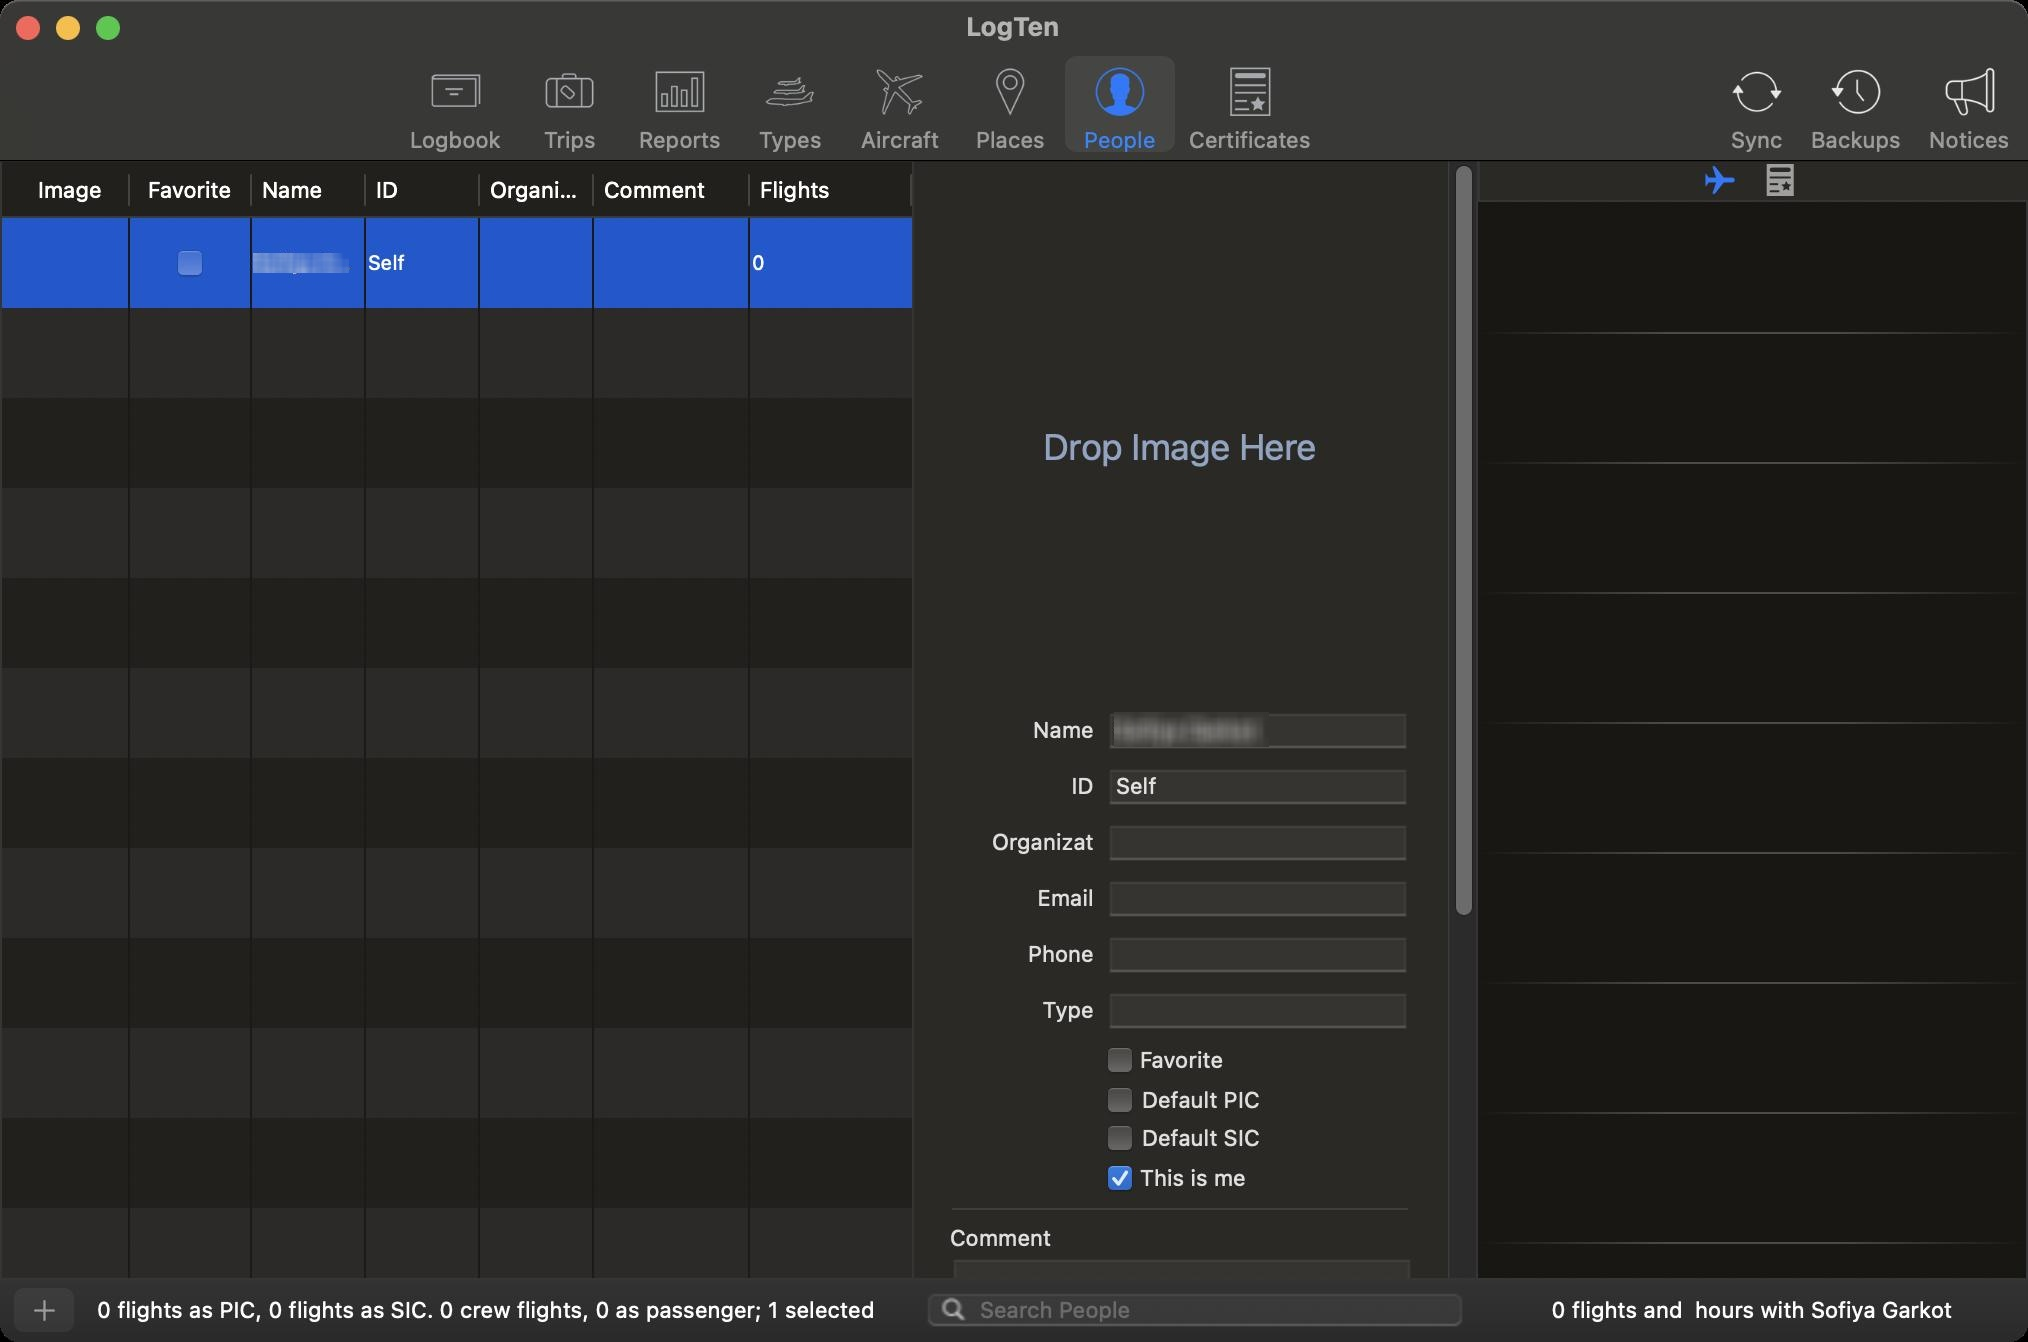
Accessibility tree:
{"name": "LogTen", "role": "AXWindow", "description": null, "role_description": "standard window", "value": null, "position": "357.00;254.00", "size": "1014;671", "children": [{"name": null, "role": "AXTextField", "description": null, "role_description": "search text field", "value": "", "position": "463.00;645.00", "size": "269;19", "children": [{"name": "", "role": "AXButton", "description": "search", "role_description": "button", "value": null, "position": "465.00;645.00", "size": "24;19", "children": []}]}, {"name": null, "role": "AXStaticText", "description": null, "role_description": "text", "value": "0 flights as PIC, 0 flights as SIC. 0 crew flights, 0 as passenger; 1 selected of 1 total people", "position": "44.00;648.00", "size": "398;14", "children": []}, {"name": null, "role": "AXStaticText", "description": null, "role_description": "text", "value": "Small System Font Text", "position": "44.00;648.00", "size": "398;14", "children": []}, {"name": null, "role": "AXScrollArea", "description": null, "role_description": "scroll area", "value": null, "position": "455.00;79.00", "size": "285;561", "children": [{"name": null, "role": "AXStaticText", "description": null, "role_description": "text", "value": "Default PIC", "position": "569.00;543.00", "size": "133;14", "children": []}, {"name": "", "role": "AXCheckBox", "description": null, "role_description": "checkbox", "value": 0, "position": "553.00;542.00", "size": "106;16", "children": []}, {"name": null, "role": "AXTextField", "description": null, "role_description": "text field", "value": "", "position": "476.00;629.00", "size": "230;112", "children": []}, {"name": "Favorite", "role": "AXCheckBox", "description": null, "role_description": "checkbox", "value": 0, "position": "553.00;523.00", "size": "98;14", "children": []}, {"name": null, "role": "AXTextField", "description": null, "role_description": "text field", "value": "", "position": "554.00;782.00", "size": "75;20", "children": []}, {"name": null, "role": "AXTextField", "description": null, "role_description": "text field", "value": "", "position": "554.00;838.00", "size": "75;20", "children": []}, {"name": null, "role": "AXStaticText", "description": null, "role_description": "text", "value": "ID", "position": "466.00;386.00", "size": "83;17", "children": []}, {"name": null, "role": "AXStaticText", "description": null, "role_description": "text", "value": "Sched", "position": "466.00;785.00", "size": "83;14", "children": []}, {"name": null, "role": "AXStaticText", "description": null, "role_description": "text", "value": "Type", "position": "466.00;498.00", "size": "83;17", "children": []}, {"name": null, "role": "AXStaticText", "description": null, "role_description": "text", "value": "Duty", "position": "466.00;841.00", "size": "83;14", "children": []}, {"name": null, "role": "AXTextField", "description": null, "role_description": "text field", "value": "", "position": "554.00;866.00", "size": "75;20", "children": []}, {"name": null, "role": "AXStaticText", "description": null, "role_description": "text", "value": "Trip", "position": "466.00;869.00", "size": "83;14", "children": []}, {"name": null, "role": "AXStaticText", "description": null, "role_description": "text", "value": "Email", "position": "466.00;442.00", "size": "83;17", "children": []}, {"name": "", "role": "AXCheckBox", "description": null, "role_description": "checkbox", "value": 0, "position": "553.00;561.00", "size": "106;16", "children": []}, {"name": null, "role": "AXGroup", "description": null, "role_description": "group", "value": null, "position": "472.00;98.00", "size": "236;253", "children": [{"name": null, "role": "AXStaticText", "description": null, "role_description": "text", "value": "Drop Image Here", "position": "518.00;213.00", "size": "144;21", "children": []}, {"name": null, "role": "AXImage", "description": "", "role_description": "image", "value": null, "position": "459.00;100.00", "size": "241;241", "children": []}]}, {"name": "This_is_me", "role": "AXCheckBox", "description": null, "role_description": "checkbox", "value": 1, "position": "553.00;582.00", "size": "131;14", "children": []}, {"name": null, "role": "AXTextField", "description": null, "role_description": "text field", "value": "", "position": "554.00;439.00", "size": "150;20", "children": []}, {"name": null, "role": "AXTextField", "description": null, "role_description": "text field", "value": "", "position": "554.00;495.00", "size": "150;20", "children": []}, {"name": null, "role": "AXTextField", "description": null, "role_description": "text field", "value": "", "position": "554.00;810.00", "size": "75;20", "children": []}, {"name": null, "role": "AXTextField", "description": null, "role_description": "text field", "value": "Self", "position": "554.00;383.00", "size": "150;20", "children": []}, {"name": null, "role": "AXStaticText", "description": null, "role_description": "text", "value": "Default Hourly Pay Rates", "position": "473.00;758.00", "size": "134;16", "children": []}, {"name": null, "role": "AXStaticText", "description": null, "role_description": "text", "value": "Organization", "position": "493.00;414.00", "size": "56;17", "children": []}, {"name": null, "role": "AXStaticText", "description": null, "role_description": "text", "value": "Name", "position": "466.00;358.00", "size": "83;17", "children": []}, {"name": null, "role": "AXStaticText", "description": null, "role_description": "text", "value": "Flight", "position": "466.00;813.00", "size": "83;14", "children": []}, {"name": null, "role": "AXStaticText", "description": null, "role_description": "text", "value": "Comment", "position": "473.00;612.00", "size": "55;17", "children": []}, {"name": null, "role": "AXTextField", "description": null, "role_description": "text field", "value": "", "position": "554.00;411.00", "size": "150;20", "children": []}, {"name": null, "role": "AXStaticText", "description": null, "role_description": "text", "value": "Default SIC", "position": "569.00;562.00", "size": "133;17", "children": []}, {"name": null, "role": "AXTextField", "description": null, "role_description": "text field", "value": "[name] [surname]", "position": "554.00;355.00", "size": "150;20", "children": []}, {"name": null, "role": "AXStaticText", "description": null, "role_description": "text", "value": "Phone", "position": "466.00;470.00", "size": "83;17", "children": []}, {"name": null, "role": "AXTextField", "description": null, "role_description": "text field", "value": "", "position": "554.00;467.00", "size": "150;20", "children": []}, {"name": null, "role": "AXScrollBar", "description": null, "role_description": "scroll bar", "value": 0.0, "position": "724.00;80.00", "size": "15;559", "children": [{"name": null, "role": "AXValueIndicator", "description": null, "role_description": "value indicator", "value": 0.0, "position": "724.00;82.00", "size": "15;376", "children": []}, {"name": null, "role": "AXButton", "description": null, "role_description": "increment arrow button", "value": null, "position": "724.00;80.00", "size": "0;0", "children": []}, {"name": null, "role": "AXButton", "description": null, "role_description": "decrement arrow button", "value": null, "position": "724.00;80.00", "size": "0;0", "children": []}, {"name": null, "role": "AXButton", "description": null, "role_description": "increment page button", "value": null, "position": "724.00;459.00", "size": "15;180", "children": []}, {"name": null, "role": "AXButton", "description": null, "role_description": "decrement page button", "value": null, "position": "724.00;80.00", "size": "15;2", "children": []}]}]}, {"name": null, "role": "AXGroup", "description": null, "role_description": "group", "value": null, "position": "738.00;100.00", "size": "276;540", "children": [{"name": null, "role": "AXScrollArea", "description": null, "role_description": "scroll area", "value": null, "position": "738.00;100.00", "size": "276;540", "children": [{"name": null, "role": "AXTable", "description": null, "role_description": "table", "value": null, "position": "739.00;101.00", "size": "274;538", "children": [{"name": null, "role": "AXColumn", "description": null, "role_description": "column", "value": null, "position": "739.00;101.00", "size": "245;538", "children": []}]}]}]}, {"name": null, "role": "AXStaticText", "description": null, "role_description": "text", "value": "0 flights and  hours with [name] [surname]", "position": "736.00;648.00", "size": "280;14", "children": []}, {"name": "", "role": "AXCheckBox", "description": null, "role_description": "toggle button", "value": 1, "position": "852.00;82.00", "size": "16;16", "children": []}, {"name": "", "role": "AXCheckBox", "description": null, "role_description": "toggle button", "value": 0, "position": "882.00;82.00", "size": "16;16", "children": []}, {"name": "", "role": "AXButton", "description": "add", "role_description": "button", "value": null, "position": "5.00;642.00", "size": "34;27", "children": []}, {"name": null, "role": "AXScrollArea", "description": null, "role_description": "scroll area", "value": null, "position": "0.00;80.00", "size": "457;560", "children": [{"name": null, "role": "AXTable", "description": null, "role_description": "table", "value": null, "position": "1.00;109.00", "size": "455;530", "children": [{"name": null, "role": "AXRow", "description": null, "role_description": "table row", "value": null, "position": "1.00;109.00", "size": "455;45", "children": [{"name": null, "role": "AXImage", "description": "", "role_description": "image", "value": null, "position": "7.00;110.00", "size": "56;43", "children": []}, {"name": "", "role": "AXCheckBox", "description": null, "role_description": "checkbox", "value": 0, "position": "66.00;110.00", "size": "58;43", "children": []}, {"name": null, "role": "AXTextField", "description": null, "role_description": "text field", "value": "[name] [surname]", "position": "127.00;110.00", "size": "54;43", "children": []}, {"name": null, "role": "AXTextField", "description": null, "role_description": "text field", "value": "Self", "position": "184.00;110.00", "size": "54;43", "children": []}, {"name": null, "role": "AXTextField", "description": null, "role_description": "text field", "value": "", "position": "241.00;110.00", "size": "54;43", "children": []}, {"name": null, "role": "AXTextField", "description": null, "role_description": "text field", "value": "", "position": "298.00;110.00", "size": "75;43", "children": []}, {"name": null, "role": "AXTextField", "description": null, "role_description": "text field", "value": "0", "position": "376.00;110.00", "size": "74;43", "children": []}]}, {"name": null, "role": "AXColumn", "description": null, "role_description": "column", "value": null, "position": "1.00;109.00", "size": "64;530", "children": []}, {"name": null, "role": "AXColumn", "description": null, "role_description": "column", "value": null, "position": "65.00;109.00", "size": "61;530", "children": []}, {"name": null, "role": "AXColumn", "description": null, "role_description": "column", "value": null, "position": "126.00;109.00", "size": "57;530", "children": []}, {"name": null, "role": "AXColumn", "description": null, "role_description": "column", "value": null, "position": "183.00;109.00", "size": "57;530", "children": []}, {"name": null, "role": "AXColumn", "description": null, "role_description": "column", "value": null, "position": "240.00;109.00", "size": "57;530", "children": []}, {"name": null, "role": "AXColumn", "description": null, "role_description": "column", "value": null, "position": "297.00;109.00", "size": "78;530", "children": []}, {"name": null, "role": "AXColumn", "description": null, "role_description": "column", "value": null, "position": "375.00;109.00", "size": "81;530", "children": []}, {"name": null, "role": "AXGroup", "description": null, "role_description": "group", "value": null, "position": "1.00;81.00", "size": "455;28", "children": [{"name": "Image", "role": "AXButton", "description": null, "role_description": "sort button", "value": null, "position": "1.00;81.00", "size": "64;28", "children": []}, {"name": "Favorite", "role": "AXButton", "description": null, "role_description": "sort button", "value": null, "position": "65.00;81.00", "size": "61;28", "children": []}, {"name": "Name", "role": "AXButton", "description": null, "role_description": "sort button", "value": null, "position": "126.00;81.00", "size": "57;28", "children": []}, {"name": "ID", "role": "AXButton", "description": null, "role_description": "sort button", "value": null, "position": "183.00;81.00", "size": "57;28", "children": []}, {"name": "Organization", "role": "AXButton", "description": null, "role_description": "sort button", "value": null, "position": "240.00;81.00", "size": "57;28", "children": []}, {"name": "Comment", "role": "AXButton", "description": null, "role_description": "sort button", "value": null, "position": "297.00;81.00", "size": "78;28", "children": []}, {"name": "Flights", "role": "AXButton", "description": null, "role_description": "sort button", "value": null, "position": "375.00;81.00", "size": "81;28", "children": []}]}]}]}, {"name": null, "role": "AXToolbar", "description": null, "role_description": "toolbar", "value": null, "position": "0.00;28.00", "size": "1014;52", "children": [{"name": "Logbook", "role": "AXButton", "description": null, "role_description": "button", "value": null, "position": "198.00;28.00", "size": "60;52", "children": []}, {"name": "Trips", "role": "AXButton", "description": null, "role_description": "button", "value": null, "position": "257.50;28.00", "size": "55;52", "children": []}, {"name": "Reports", "role": "AXButton", "description": null, "role_description": "button", "value": null, "position": "312.50;28.00", "size": "55;52", "children": []}, {"name": "Types", "role": "AXButton", "description": null, "role_description": "button", "value": null, "position": "367.50;28.00", "size": "55;52", "children": []}, {"name": "Aircraft", "role": "AXButton", "description": null, "role_description": "button", "value": null, "position": "422.50;28.00", "size": "55;52", "children": []}, {"name": "Places", "role": "AXButton", "description": null, "role_description": "button", "value": null, "position": "477.50;28.00", "size": "55;52", "children": []}, {"name": "People", "role": "AXButton", "description": null, "role_description": "button", "value": null, "position": "532.50;28.00", "size": "55;52", "children": []}, {"name": "Certificates", "role": "AXButton", "description": null, "role_description": "button", "value": null, "position": "587.50;28.00", "size": "75;52", "children": []}, {"name": "Sync", "role": "AXButton", "description": null, "role_description": "button", "value": null, "position": "858.50;28.00", "size": "40;52", "children": []}, {"name": "Backups", "role": "AXButton", "description": null, "role_description": "button", "value": null, "position": "898.50;28.00", "size": "59;52", "children": []}, {"name": "Notices", "role": "AXButton", "description": null, "role_description": "button", "value": null, "position": "957.50;28.00", "size": "54;52", "children": []}]}, {"name": null, "role": "AXButton", "description": null, "role_description": "close button", "value": null, "position": "7.00;6.00", "size": "14;16", "children": []}, {"name": null, "role": "AXButton", "description": null, "role_description": "full screen button", "value": null, "position": "47.00;6.00", "size": "14;16", "children": [{"name": null, "role": "AXGroup", "description": null, "role_description": "group", "value": null, "position": "47.00;6.00", "size": "14;16", "children": [{"name": null, "role": "AXGroup", "description": null, "role_description": "group", "value": null, "position": "47.00;6.00", "size": "14;16", "children": []}]}]}, {"name": null, "role": "AXButton", "description": null, "role_description": "minimize button", "value": null, "position": "27.00;6.00", "size": "14;16", "children": []}, {"name": null, "role": "AXStaticText", "description": null, "role_description": "text", "value": "LogTen", "position": "481.00;5.00", "size": "51;16", "children": []}]}